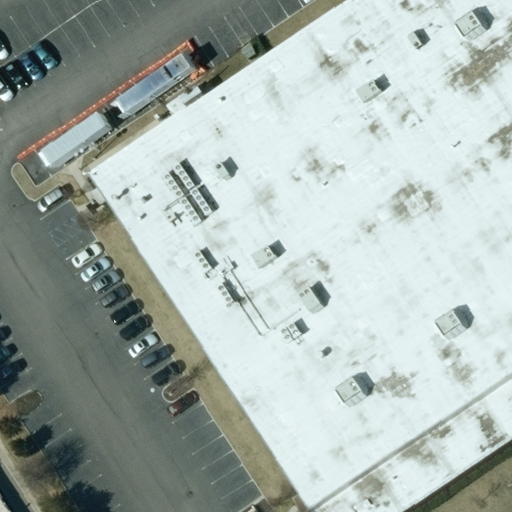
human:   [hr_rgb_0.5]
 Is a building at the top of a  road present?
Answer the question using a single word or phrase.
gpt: no

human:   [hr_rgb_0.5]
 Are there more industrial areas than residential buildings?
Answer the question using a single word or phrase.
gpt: yes

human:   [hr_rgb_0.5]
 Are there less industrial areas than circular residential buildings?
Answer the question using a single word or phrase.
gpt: no

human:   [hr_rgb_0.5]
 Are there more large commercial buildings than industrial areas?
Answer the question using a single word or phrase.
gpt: no

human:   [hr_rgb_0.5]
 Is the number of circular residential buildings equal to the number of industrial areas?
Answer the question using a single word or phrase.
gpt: no

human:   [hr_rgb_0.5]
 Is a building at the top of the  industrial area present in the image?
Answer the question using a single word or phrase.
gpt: no

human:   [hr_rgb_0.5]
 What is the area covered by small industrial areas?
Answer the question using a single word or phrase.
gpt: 0m2

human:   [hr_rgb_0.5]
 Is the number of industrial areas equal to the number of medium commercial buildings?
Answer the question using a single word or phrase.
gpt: no

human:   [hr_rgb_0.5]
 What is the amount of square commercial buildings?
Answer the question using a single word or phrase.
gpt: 0

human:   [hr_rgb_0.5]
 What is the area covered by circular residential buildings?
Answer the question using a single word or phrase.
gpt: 0m2

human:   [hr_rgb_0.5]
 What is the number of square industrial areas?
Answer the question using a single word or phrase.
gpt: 0

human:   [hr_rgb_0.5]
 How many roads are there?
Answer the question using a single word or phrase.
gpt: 0

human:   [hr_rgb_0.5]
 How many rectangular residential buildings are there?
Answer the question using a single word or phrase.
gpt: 0

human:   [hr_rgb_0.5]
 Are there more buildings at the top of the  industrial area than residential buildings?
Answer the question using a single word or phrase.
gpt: no

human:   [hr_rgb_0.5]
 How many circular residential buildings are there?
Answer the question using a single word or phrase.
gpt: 0

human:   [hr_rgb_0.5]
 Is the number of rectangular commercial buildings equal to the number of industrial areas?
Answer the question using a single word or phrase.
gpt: yes

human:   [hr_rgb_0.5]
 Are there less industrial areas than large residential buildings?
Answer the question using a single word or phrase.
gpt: no

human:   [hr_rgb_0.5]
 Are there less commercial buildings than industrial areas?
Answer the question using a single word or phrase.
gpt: no

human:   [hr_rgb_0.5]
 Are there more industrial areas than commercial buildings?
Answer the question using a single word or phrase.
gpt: no

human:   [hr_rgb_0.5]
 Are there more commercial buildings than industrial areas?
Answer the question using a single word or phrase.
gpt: no

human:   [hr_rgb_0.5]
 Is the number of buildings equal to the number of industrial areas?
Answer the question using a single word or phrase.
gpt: yes

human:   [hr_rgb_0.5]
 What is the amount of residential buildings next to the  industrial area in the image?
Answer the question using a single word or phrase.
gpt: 0

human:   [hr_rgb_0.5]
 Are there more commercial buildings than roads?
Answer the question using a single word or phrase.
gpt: yes

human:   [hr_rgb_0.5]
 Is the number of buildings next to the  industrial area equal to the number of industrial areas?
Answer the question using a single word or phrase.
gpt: yes

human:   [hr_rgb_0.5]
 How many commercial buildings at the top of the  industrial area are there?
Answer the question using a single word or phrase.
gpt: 0

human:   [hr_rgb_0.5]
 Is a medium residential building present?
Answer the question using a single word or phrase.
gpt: no

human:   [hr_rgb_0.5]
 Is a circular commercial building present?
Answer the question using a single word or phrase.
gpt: no

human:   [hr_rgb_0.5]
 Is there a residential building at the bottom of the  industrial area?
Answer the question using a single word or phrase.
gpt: no

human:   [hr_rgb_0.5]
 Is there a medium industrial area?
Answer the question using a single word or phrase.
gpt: no

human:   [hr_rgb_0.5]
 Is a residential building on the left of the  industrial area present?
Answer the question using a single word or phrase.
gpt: no

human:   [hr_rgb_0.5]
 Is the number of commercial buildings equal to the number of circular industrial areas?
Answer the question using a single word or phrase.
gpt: no

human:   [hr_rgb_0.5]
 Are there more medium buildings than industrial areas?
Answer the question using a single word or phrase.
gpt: no

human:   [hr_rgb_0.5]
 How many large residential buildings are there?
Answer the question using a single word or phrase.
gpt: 0

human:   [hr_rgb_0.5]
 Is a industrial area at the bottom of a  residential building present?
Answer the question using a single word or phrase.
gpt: no

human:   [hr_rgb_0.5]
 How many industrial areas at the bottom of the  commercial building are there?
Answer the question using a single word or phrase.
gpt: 0

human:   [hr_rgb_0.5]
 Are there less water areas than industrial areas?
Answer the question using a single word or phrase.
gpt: yes

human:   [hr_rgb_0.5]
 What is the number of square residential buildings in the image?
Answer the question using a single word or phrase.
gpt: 0